Field crop: maize
Growth stage: 2
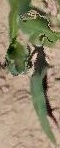
Species: maize